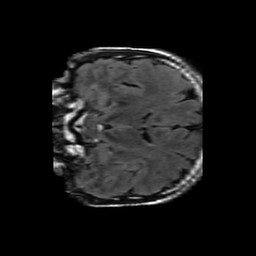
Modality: FLAIR
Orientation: coronal
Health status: ill
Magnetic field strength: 3 T